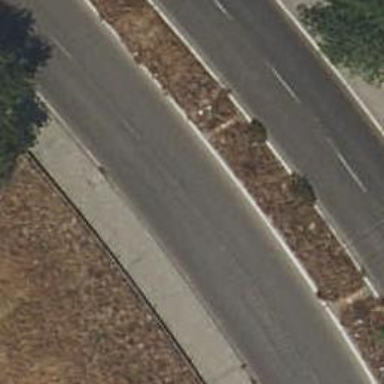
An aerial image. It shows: Tertiary road with shared lane for cyclists.